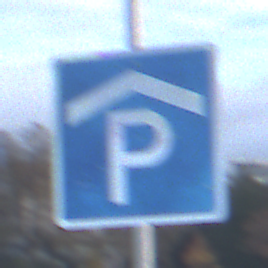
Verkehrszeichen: Parkhaus
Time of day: SunriseSunset
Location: Outdoor (Suburban)
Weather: PartlyCloudy
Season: NotSpecified
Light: Natural